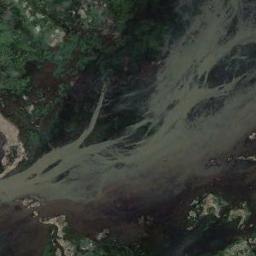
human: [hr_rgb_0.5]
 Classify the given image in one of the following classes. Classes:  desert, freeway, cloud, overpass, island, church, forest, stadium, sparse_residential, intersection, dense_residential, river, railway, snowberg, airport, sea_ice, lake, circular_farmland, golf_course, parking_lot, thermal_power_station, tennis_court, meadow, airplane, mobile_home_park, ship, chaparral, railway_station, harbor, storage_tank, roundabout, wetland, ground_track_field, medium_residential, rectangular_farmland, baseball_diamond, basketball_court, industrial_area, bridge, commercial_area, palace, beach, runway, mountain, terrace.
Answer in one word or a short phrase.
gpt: wetland